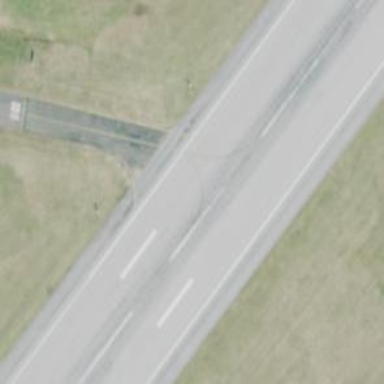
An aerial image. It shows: Image of taxiway at airport.